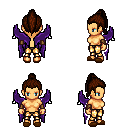
a pixel art fantasy rpg character, female body template, human, tanned skin, purple wings, gold greaves, brown long topknot hairstyle, leather bracers, brown slippers, four views (front, back, left, right), 2x2 character sprite sheet, small pixel art, hard edges, no anti-aliasing